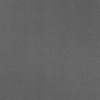
Label: dusty